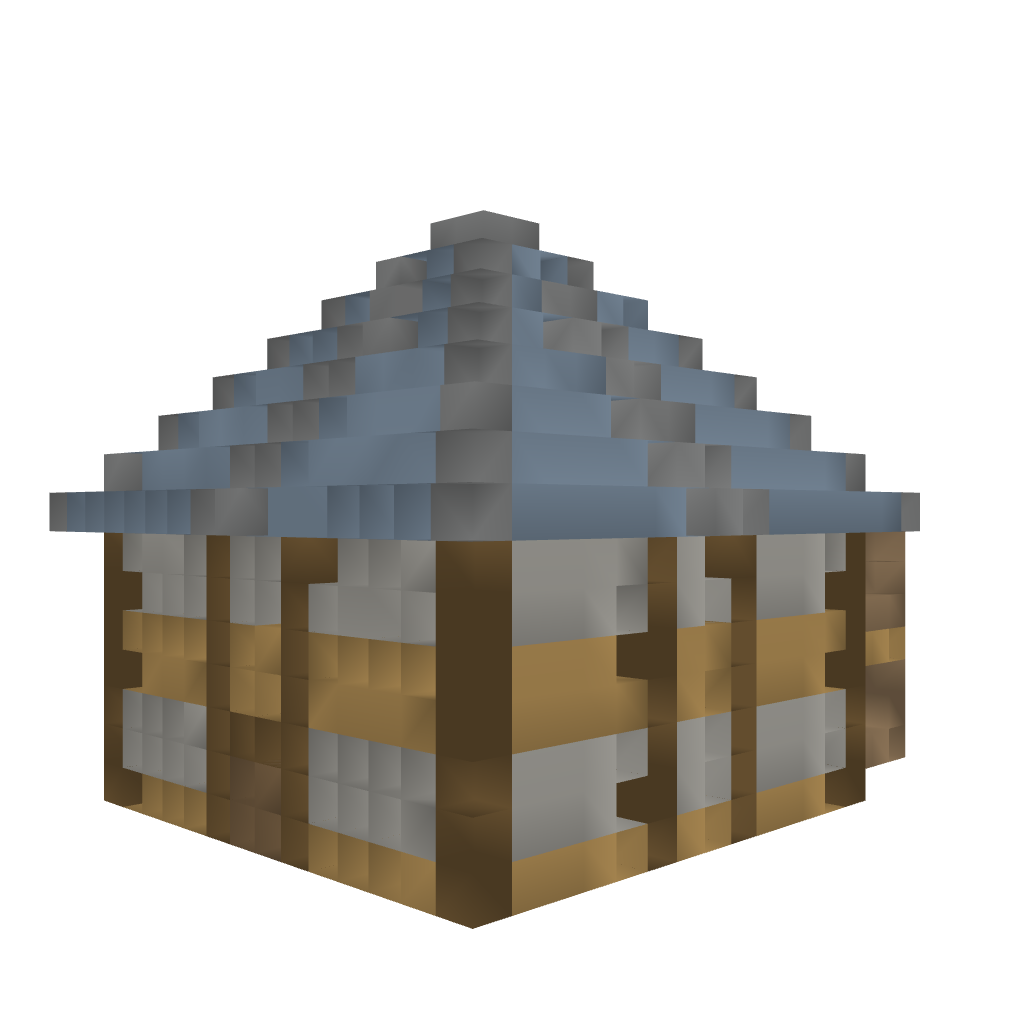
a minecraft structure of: Just A House